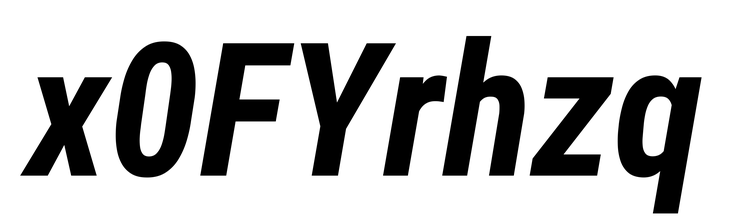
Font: Roboto-Italic_Condensed_Bold_Italic